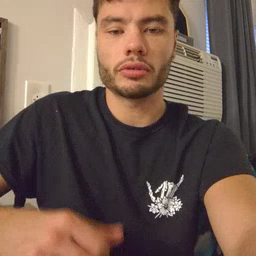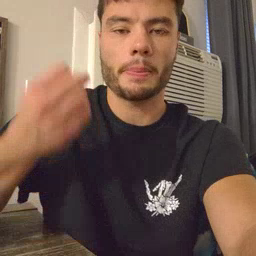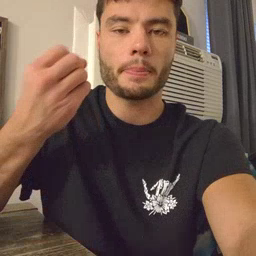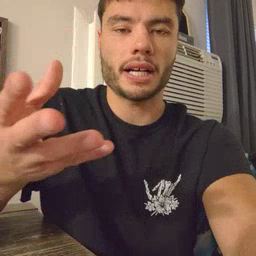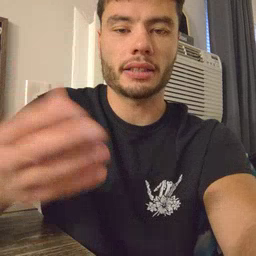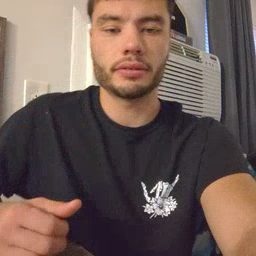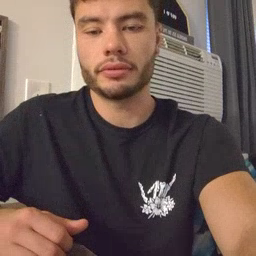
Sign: many